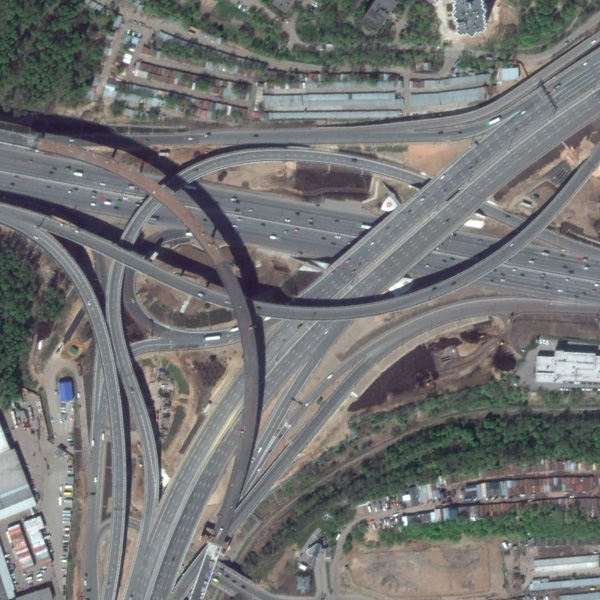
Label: Viaduct